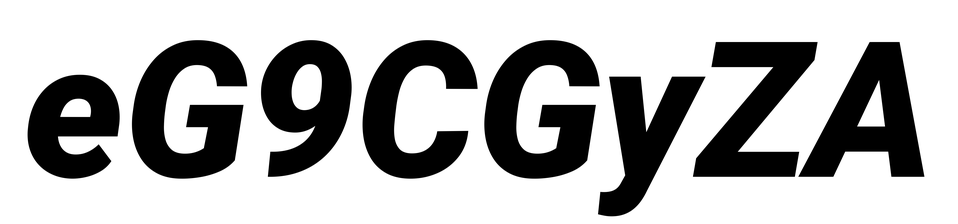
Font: Roboto-Italic_Black_Italic